Question: I am trying to automate testing of my react site for school, the first page loads fine and I enter a password and hit enter to submit, on the second page there are a lot of buttons with the same class name, so the only way to differentiate them is from their text value, such as "logout", "demo test" and others, please take a look at the picture to see the layout and the HTML code, the problem I am having is to actually click through the page using selenium, when just manually clicking it works fine:
I tried using:
'''
driver.findElement(By.linkText("demo test")).click();
'''
and
'''
driver.findElement(By.xpath("//button[[@type, 'button'] and [text()='demo test']]")).click();
'''
and a whole variety of find elements by class name, but they all have the same class name, take a look at the picture.
HTML:

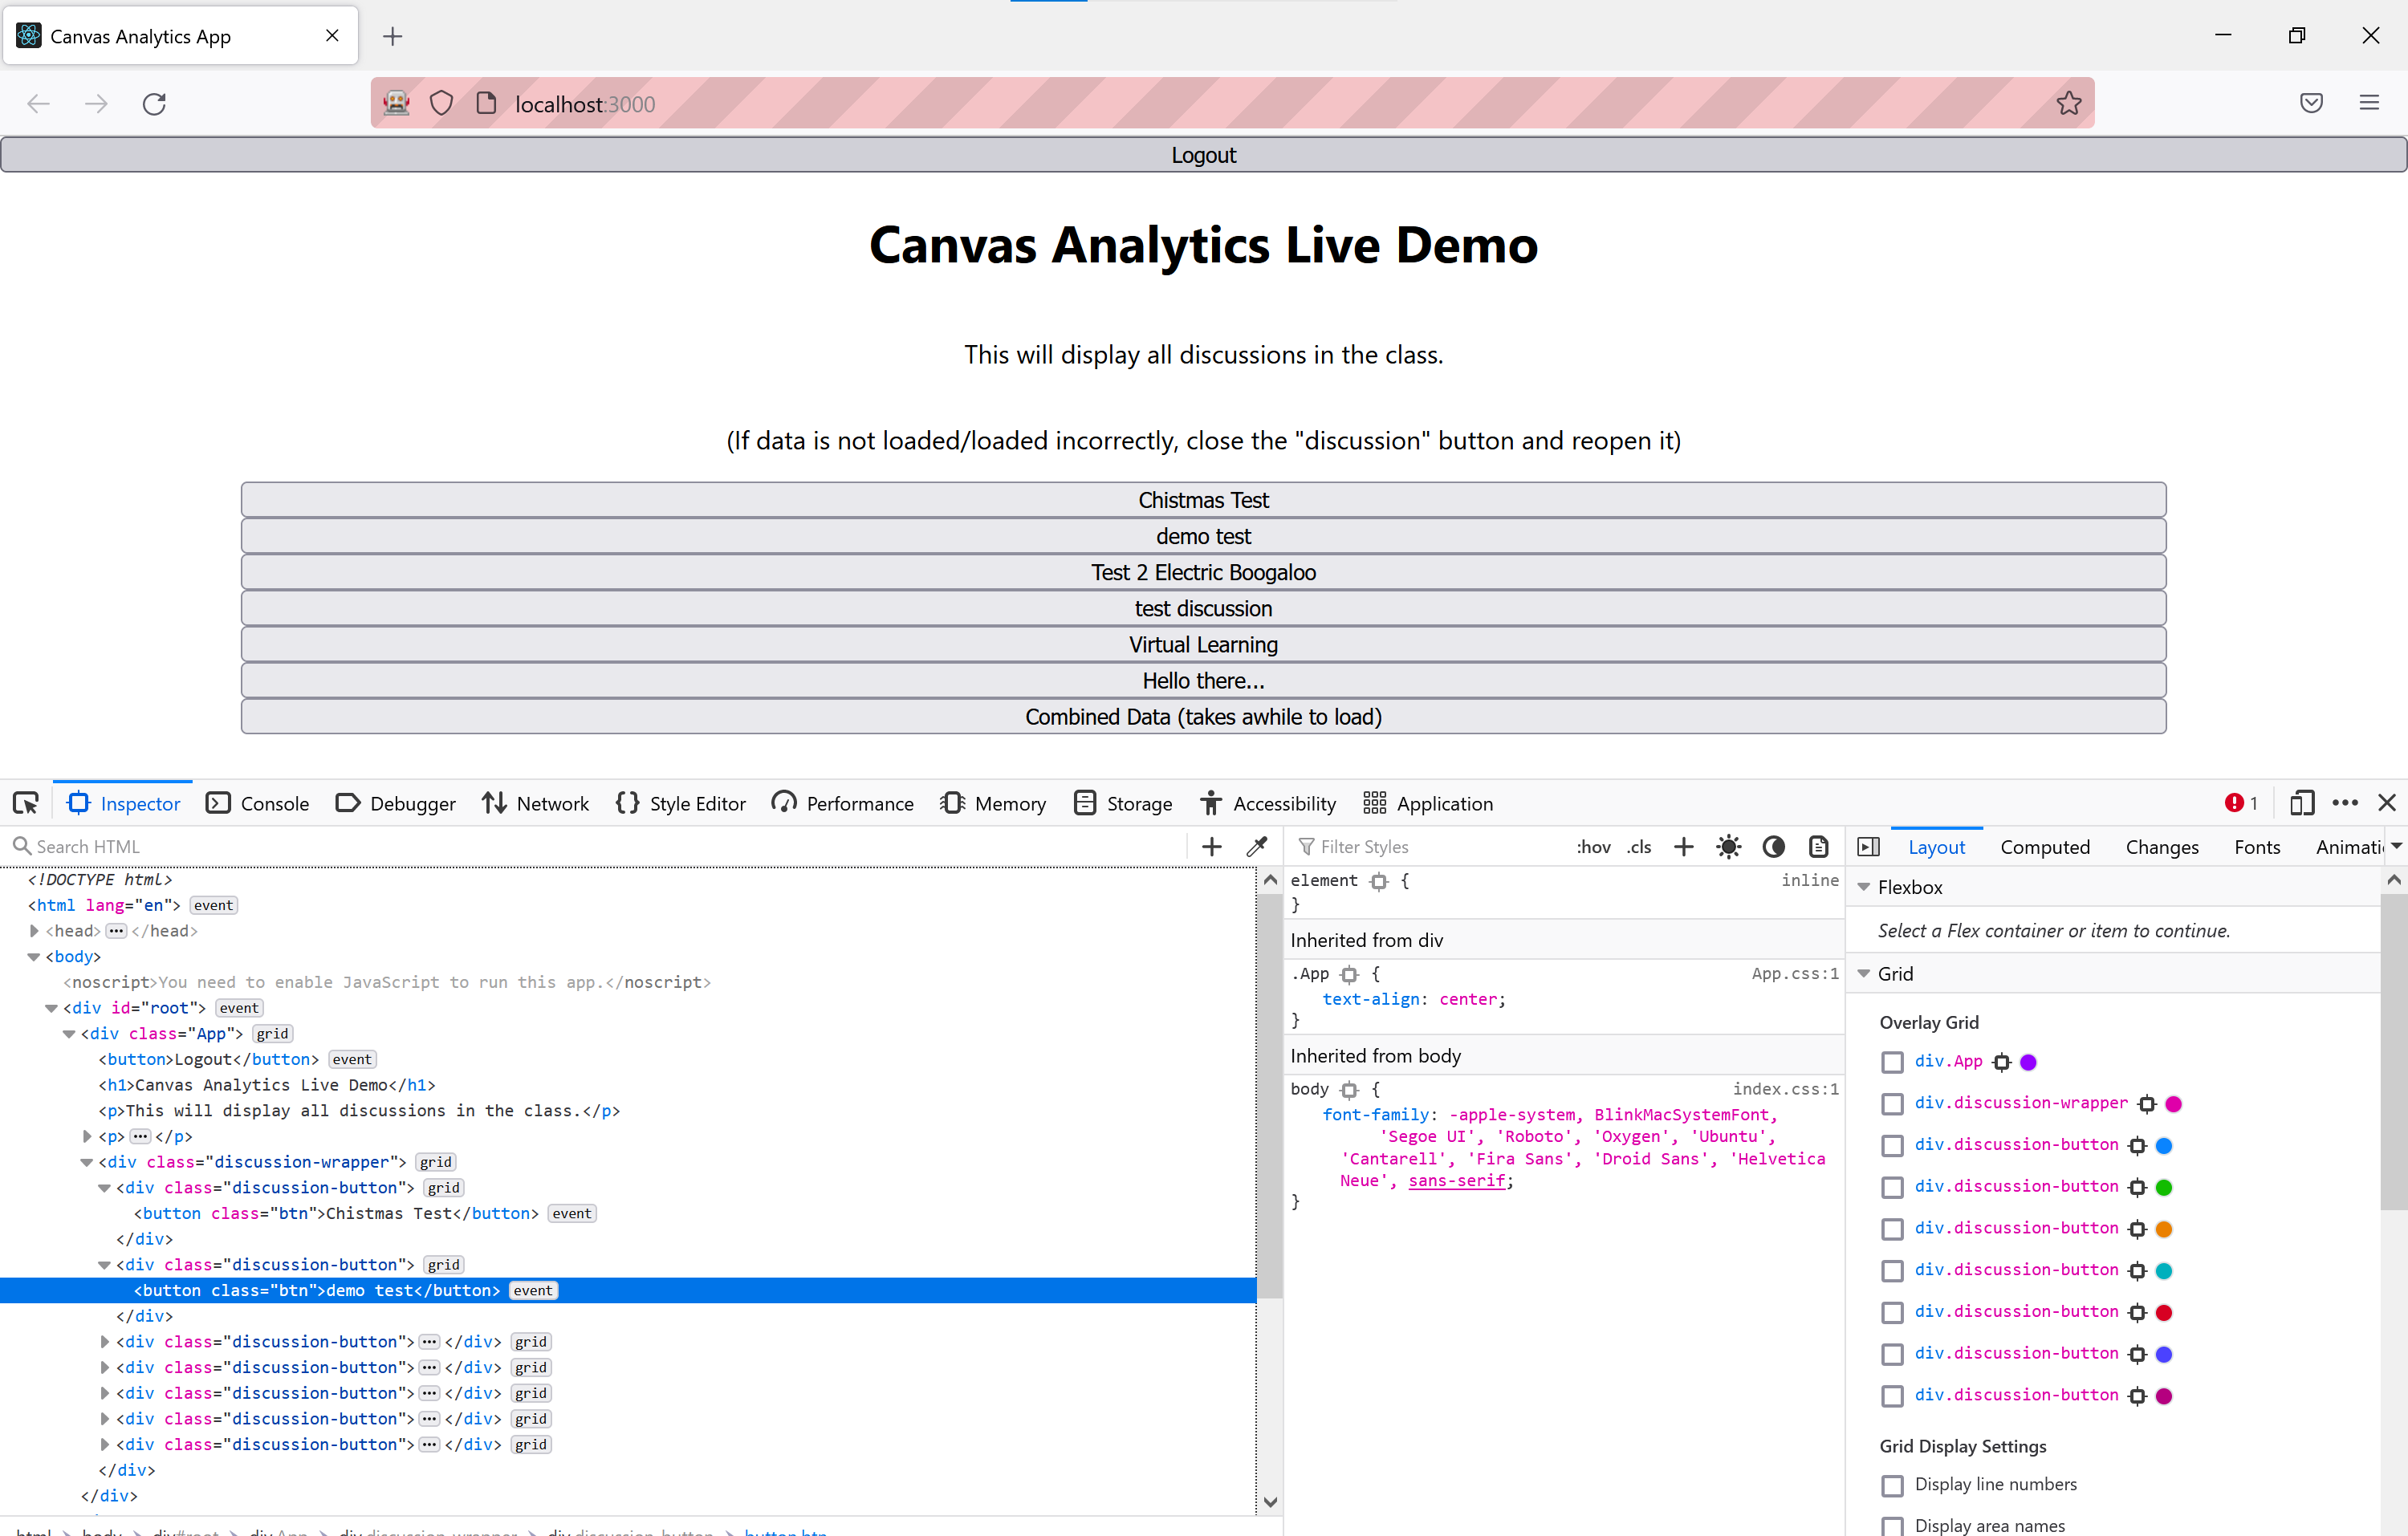
Answer: To 'click()' on the element with text as you need to induce <URL>:
- :'''
new WebDriverWait(driver, 20).until(ExpectedConditions.elementToBeClickable(By.xpath("//button[@class='btn' and text()='demo test']"))).click();
'''